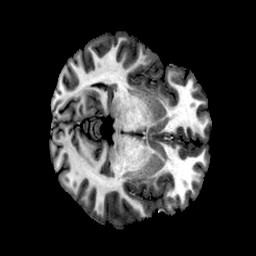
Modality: T1w
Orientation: axial
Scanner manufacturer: ge
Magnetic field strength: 3 T
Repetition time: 0.00766 s
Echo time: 0.003476 s